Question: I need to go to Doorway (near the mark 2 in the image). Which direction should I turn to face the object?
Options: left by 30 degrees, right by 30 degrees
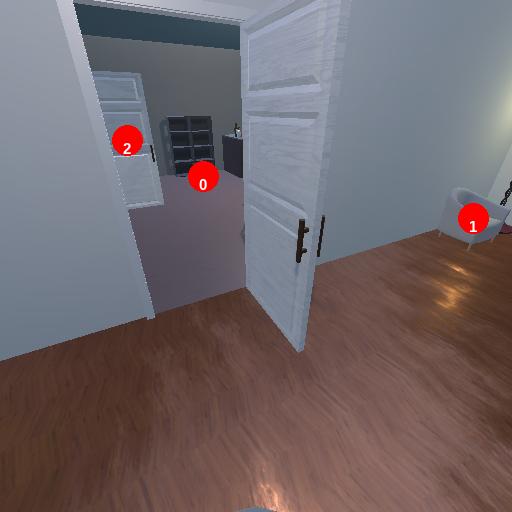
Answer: left by 30 degrees